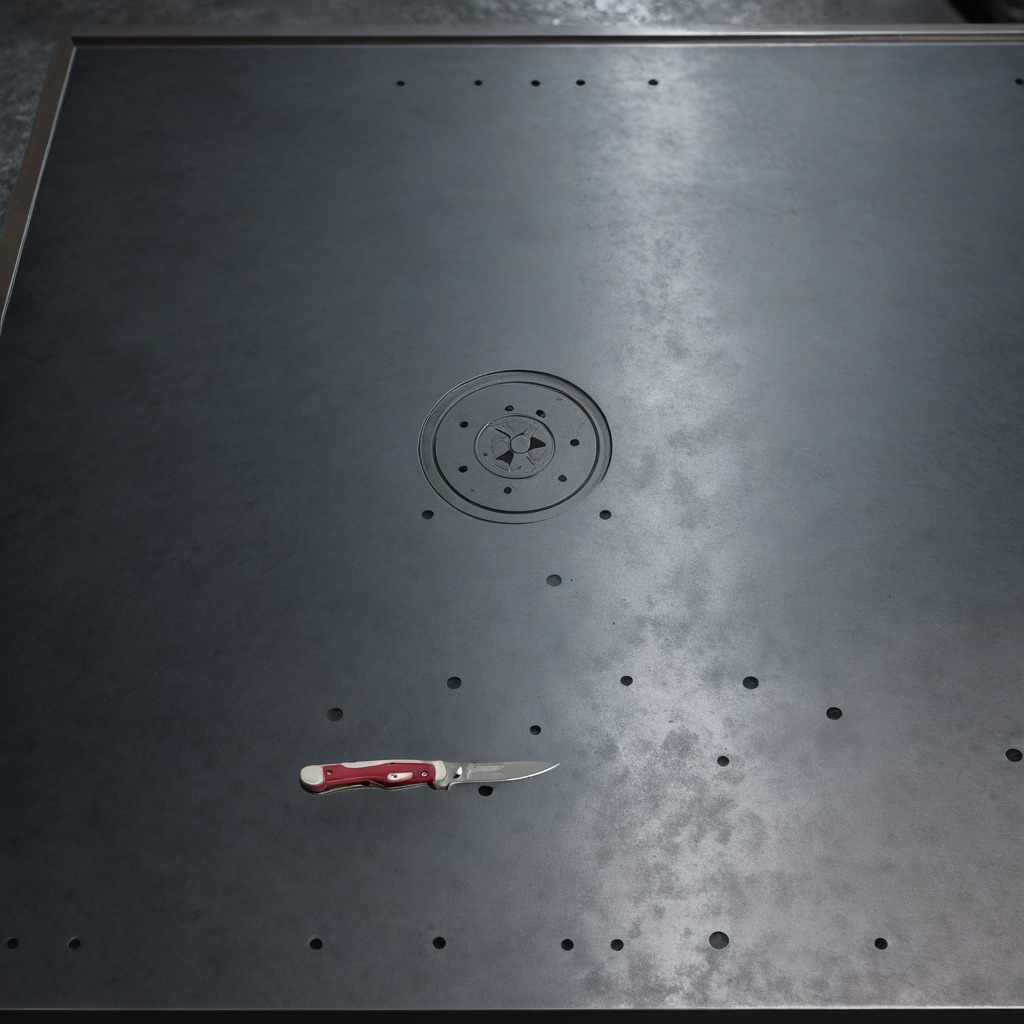
A utility knife lies on the cold steel table in a mining workshop.